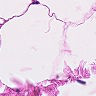
Metastatic tissue present: no